This time-frequency spectrogram was computed from a bearing vibration snapshot; brighter regions carry more energy. Determine the bearing's health state. Answer with exactly one of: normal, inner_race, outer_race, ball.
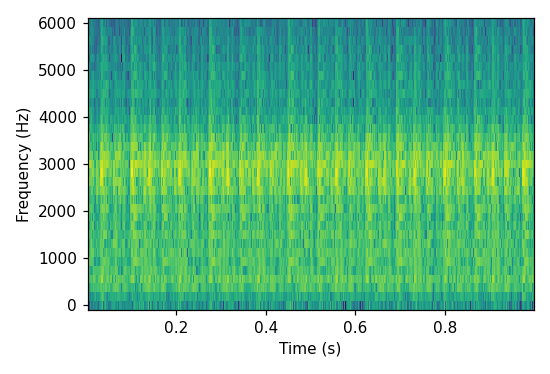
Answer: outer_race